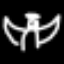
Label: angel